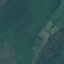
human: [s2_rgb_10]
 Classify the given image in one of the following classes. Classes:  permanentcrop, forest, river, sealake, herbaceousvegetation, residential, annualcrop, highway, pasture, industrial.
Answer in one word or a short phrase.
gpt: Pasture